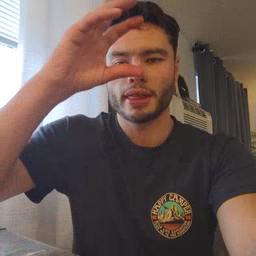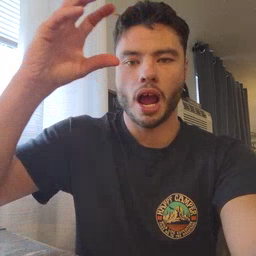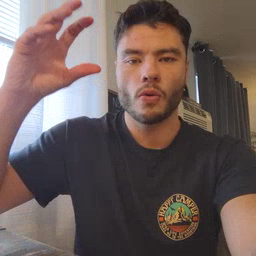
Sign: cloud